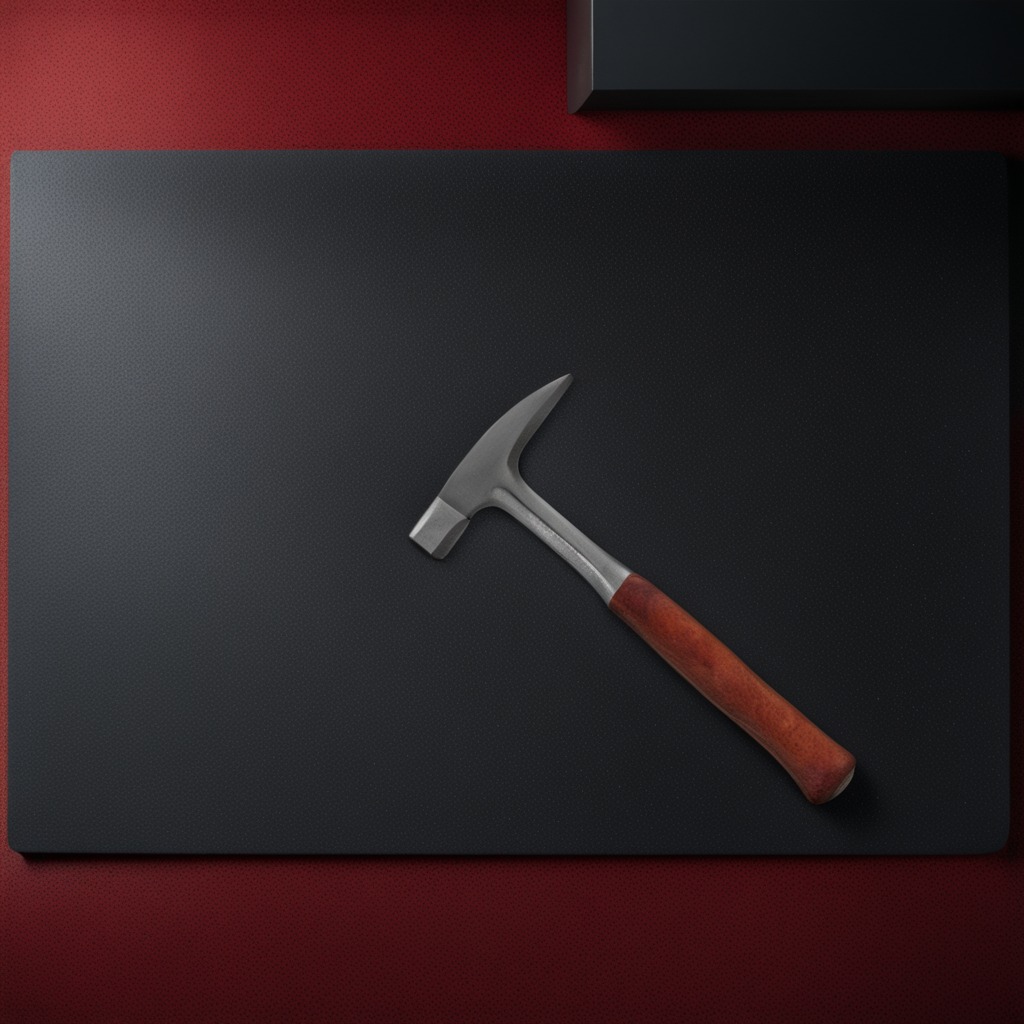
A hammer is lying on the tabletop.